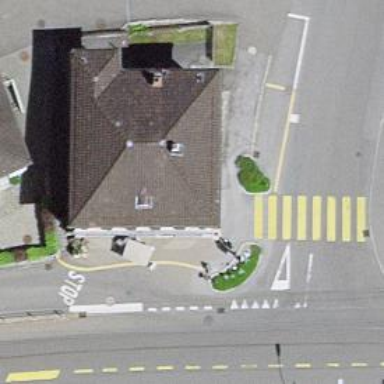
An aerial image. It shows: Cafe.